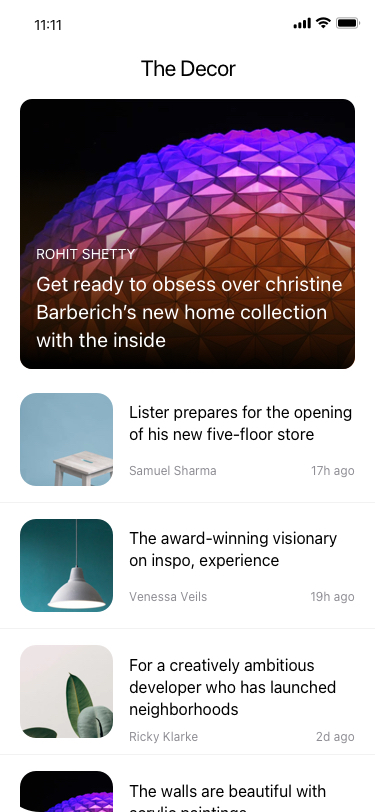
Text in this UI design:
The walls are beautiful with acrylic paintings.
2d ago
Ricky Klarke
For a creatively ambitious developer who has launched neighborhoods
19h ago
Venessa Veils
The award-winning visionary on inspo, experience
17h ago
Samuel Sharma
Lister prepares for the opening of his new five-floor store
Get ready to obsess over christine Barberich’s new home collection with the inside
ROHIT SHETTY
The Decor